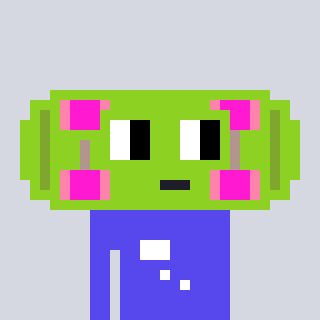
a pixel art character with square light green glasses, a skateboard-shaped head and a computerblue-colored body on a cool background